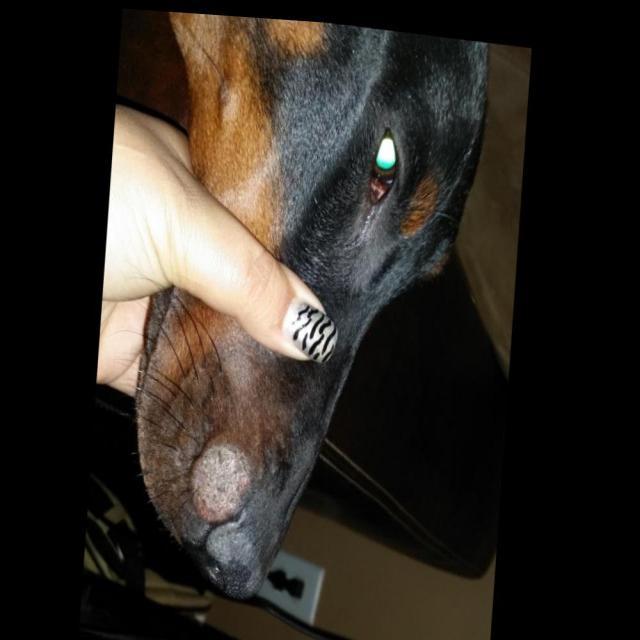
Canine ringworm (Dermatophytosis) — fungal infection caused by Microsporum or Trichophyton. Presents with circular alopecia, scaling, crusting, and broken hairs.